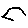
Label: hexagon